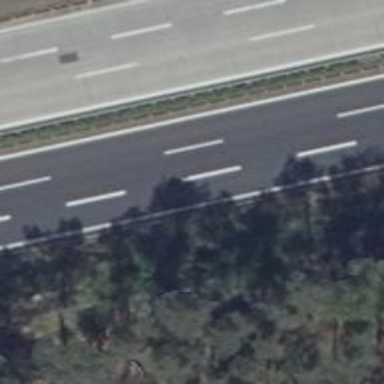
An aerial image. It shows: Asphalt motorway.